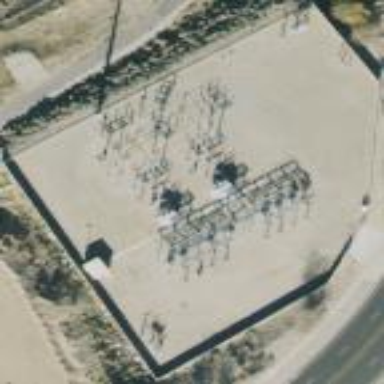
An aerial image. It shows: Power substation surrounded by fence.